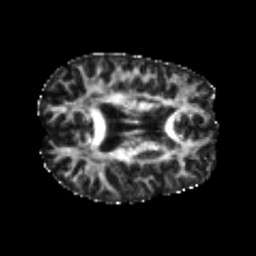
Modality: FA
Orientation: axial
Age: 22
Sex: male
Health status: healthy
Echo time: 0.074 s